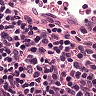
Metastatic tissue present: no